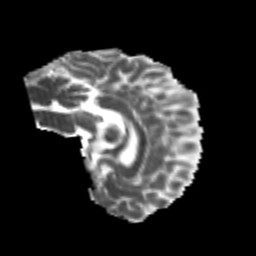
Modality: MD
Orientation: sagittal
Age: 24
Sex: female
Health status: healthy
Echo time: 0.074 s